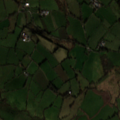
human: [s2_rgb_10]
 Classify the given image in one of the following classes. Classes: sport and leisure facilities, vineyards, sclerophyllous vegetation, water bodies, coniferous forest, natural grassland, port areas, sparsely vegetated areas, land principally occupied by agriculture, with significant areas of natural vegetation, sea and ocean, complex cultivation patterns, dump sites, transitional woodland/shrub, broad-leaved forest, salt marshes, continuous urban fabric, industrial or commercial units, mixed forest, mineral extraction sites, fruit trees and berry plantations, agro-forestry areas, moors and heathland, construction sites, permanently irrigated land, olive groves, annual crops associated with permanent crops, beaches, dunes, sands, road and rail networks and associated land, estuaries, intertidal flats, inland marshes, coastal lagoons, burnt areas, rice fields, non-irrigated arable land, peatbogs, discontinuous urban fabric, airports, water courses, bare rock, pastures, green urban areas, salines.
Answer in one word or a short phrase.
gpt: pastures, broad-leaved forest